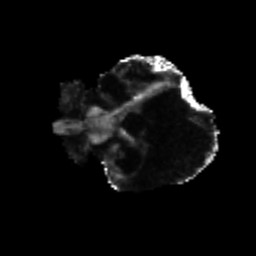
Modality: FA
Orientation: coronal
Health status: ill
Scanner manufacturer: siemens
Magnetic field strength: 3 T
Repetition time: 6.8 s
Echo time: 0.097 s